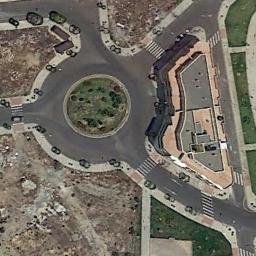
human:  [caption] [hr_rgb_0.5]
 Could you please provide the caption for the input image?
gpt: The roundabout is on the bare land next to grass .

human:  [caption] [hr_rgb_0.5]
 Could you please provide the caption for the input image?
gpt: There are several moving vehicles on the road at the roundabout, And there is a building and some trees and a large wasteland around the roundabout .

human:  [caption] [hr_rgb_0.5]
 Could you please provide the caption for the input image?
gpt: The roundabout connects four roads and a building is next to the roundabout .

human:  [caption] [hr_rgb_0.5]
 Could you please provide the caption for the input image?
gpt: There is a building next to the roundabout .

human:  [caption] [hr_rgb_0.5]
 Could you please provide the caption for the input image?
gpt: There are green lawns and a building near the roundabout .